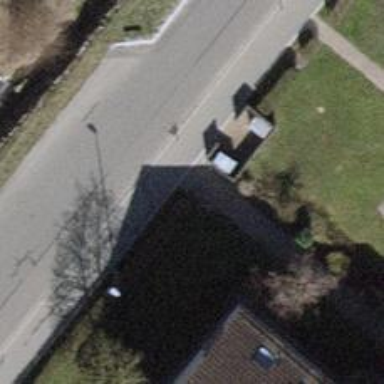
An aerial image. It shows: Entrance with barrier.